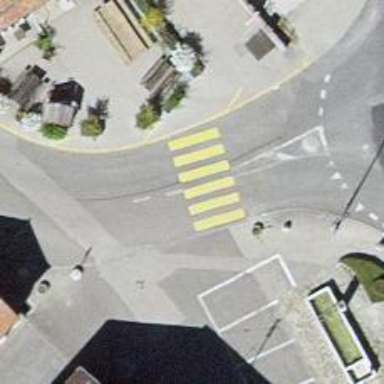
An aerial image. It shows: Marked road crossing.